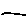
Label: line